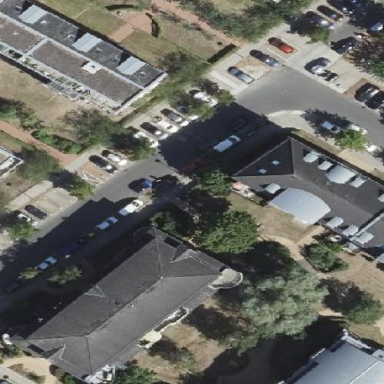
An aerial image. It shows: Hipped roof apartment building.